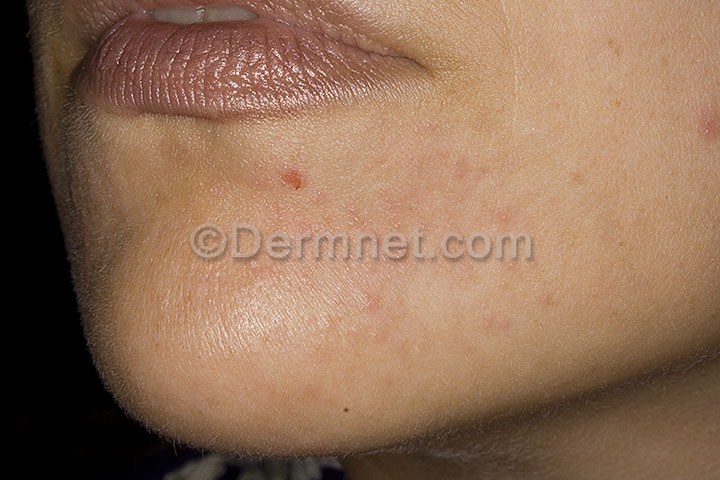
Disease: Acne and Rosacea Photos